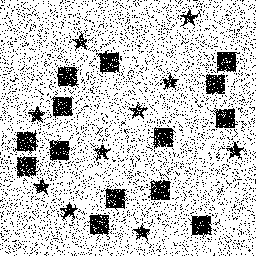
Squares: 14
Triangles: 0
Stars: 10
Total shapes: 24